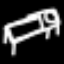
Label: bed